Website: walmart
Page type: cart
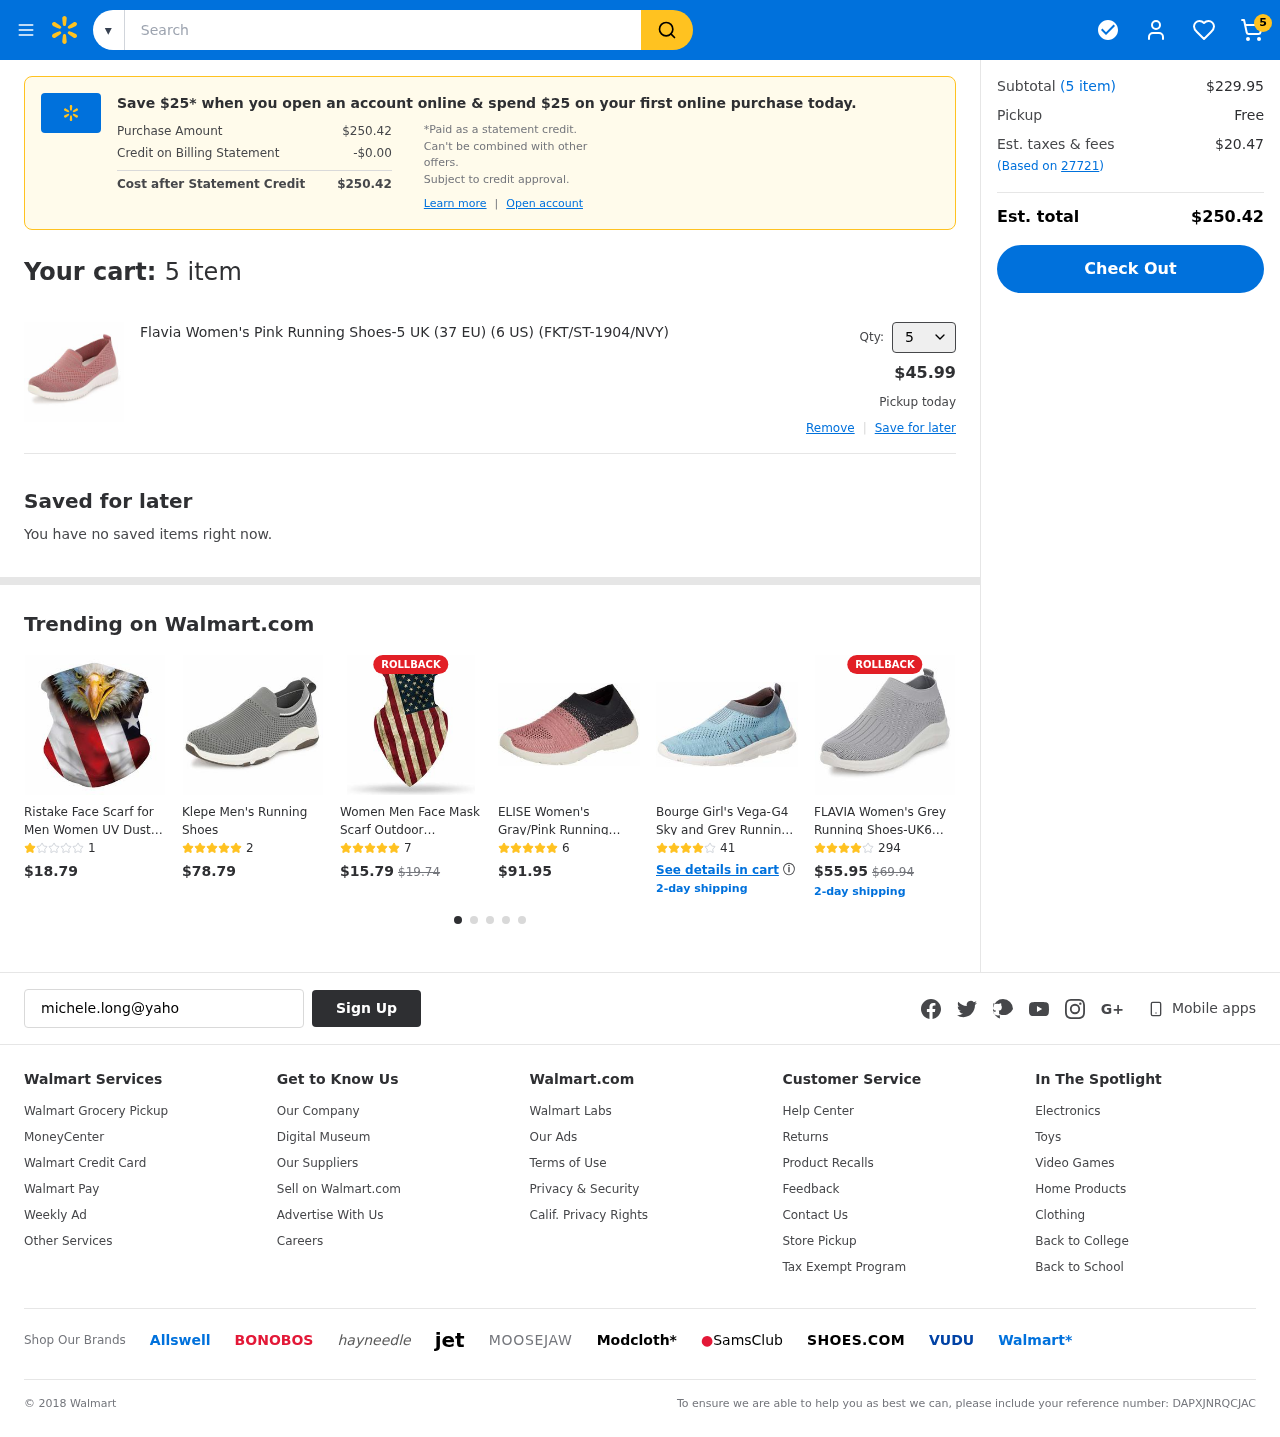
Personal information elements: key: PII_EMAIL
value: michele.long@yahoo.com
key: PII_POSTCODE
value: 27721
Product elements: key: PRODUCT1_NAME
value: Flavia Women's Pink Running Shoes-5 UK (37 EU) (6 US) (FKT/ST-1904/NVY)
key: PRODUCT1_PRICE
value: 45.99
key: PRODUCT1_QUANTITY
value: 5
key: PRODUCT2_NAME
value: Ristake Face Scarf for Men Women UV Dust Sun Protection Headband Bandana for Running Walking Yoga Ri
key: PRODUCT2_NUM_RATINGS
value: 1
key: PRODUCT2_PRICE
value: $18.79
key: PRODUCT3_NAME
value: Klepe Men's Running Shoes
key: PRODUCT3_NUM_RATINGS
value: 2
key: PRODUCT3_PRICE
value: $78.79
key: PRODUCT4_NAME
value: Women Men Face Mask Scarf Outdoor Headwear Bandana Sports Tube UV Face Mask for Workout Yoga Running
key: PRODUCT4_NUM_RATINGS
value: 7
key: PRODUCT4_PRICE
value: $15.79
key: PRODUCT4_ORIGINAL_PRICE
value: $19.74
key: PRODUCT5_NAME
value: ELISE Women's Gray/Pink Running Shoes-5 UK (38 EU) (6 US) (EVAR-SP20-4)
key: PRODUCT5_NUM_RATINGS
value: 6
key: PRODUCT5_PRICE
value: $91.95
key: PRODUCT6_NAME
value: Bourge Girl's Vega-G4 Sky and Grey Running Shoes-5 UK (39 EU) (6 Kids US) (Vega-G4-05)
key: PRODUCT6_NUM_RATINGS
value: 41
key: PRODUCT7_NAME
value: FLAVIA Women's Grey Running Shoes-UK6 (FKT/HD0234/GRY)
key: PRODUCT7_NUM_RATINGS
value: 294
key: PRODUCT7_PRICE
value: $55.95
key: PRODUCT7_ORIGINAL_PRICE
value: $69.94
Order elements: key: ORDER_NUM_ITEMS
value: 5
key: ORDER_TOTAL
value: $250.42
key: ORDER_NUM_ITEMS
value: (5 item)
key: ORDER_NUM_ITEMS
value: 5 item
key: ORDER_SUBTOTAL
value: $229.95
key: ORDER_TAX
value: $20.47
Search elements: key: HEADER_SEARCH
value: Search